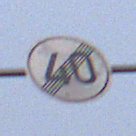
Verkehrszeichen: EndeGeschwindigkeit40
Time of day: SunriseSunset
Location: Outdoor (Nature)
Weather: Overcast
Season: NotSpecified
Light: Natural